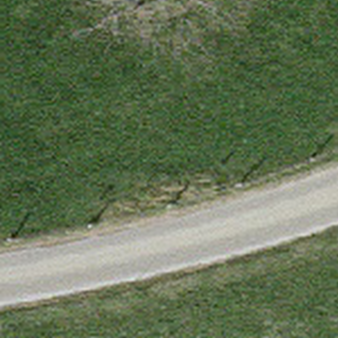
Label: other